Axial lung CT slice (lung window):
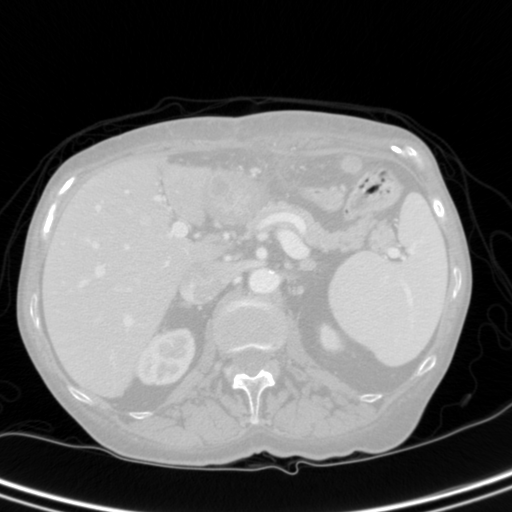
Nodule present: no